Question: I am trying to compile some open source libraries in 'MinGW'+'MSYS'. During the 'configure' phase, I kept seeing some 3rd party libraries are missing.
For now, my solution is to download the source of the missing libraries and follow the GNU build process to compile and install them into my MinGW environment.
Is there any package management system for 'MinGW'+'MSYS' to install packages easily? Just like 'apt-get'.
I tried the 'mingw-get' for the missing package. But it reports the error below.

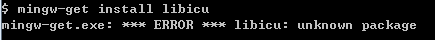
Answer: 'mingw-get' the (closest equivalent to apt-get) package manager for MinGW and MSYS. However, it can only manage packages which are actually for MinGW and/or MSYS, (either because a MinGW developer has built and packaged them, or a member of the MinGW user community has contributed them).
Arbitrarily guessing what packages may be available, and even what their correct package names may be, is unlikely to be productive. Run mingw-get in its GUI mode, (if it's properly installed, just running 'mingw-get' without arguments should start it in this mode), to see a list of packages which are actually available; if you don't see any likely candidates for what you are looking for, then it doesn't (yet) exist. In that case, you will need to either find a non-MinGW alternative build, or build it yourself, from source. (If you choose the latter option, and your build is successful, then you may wish to consider contributing it to MinGW.org).